Fundus camera: canon
Shooting center: optic_disc
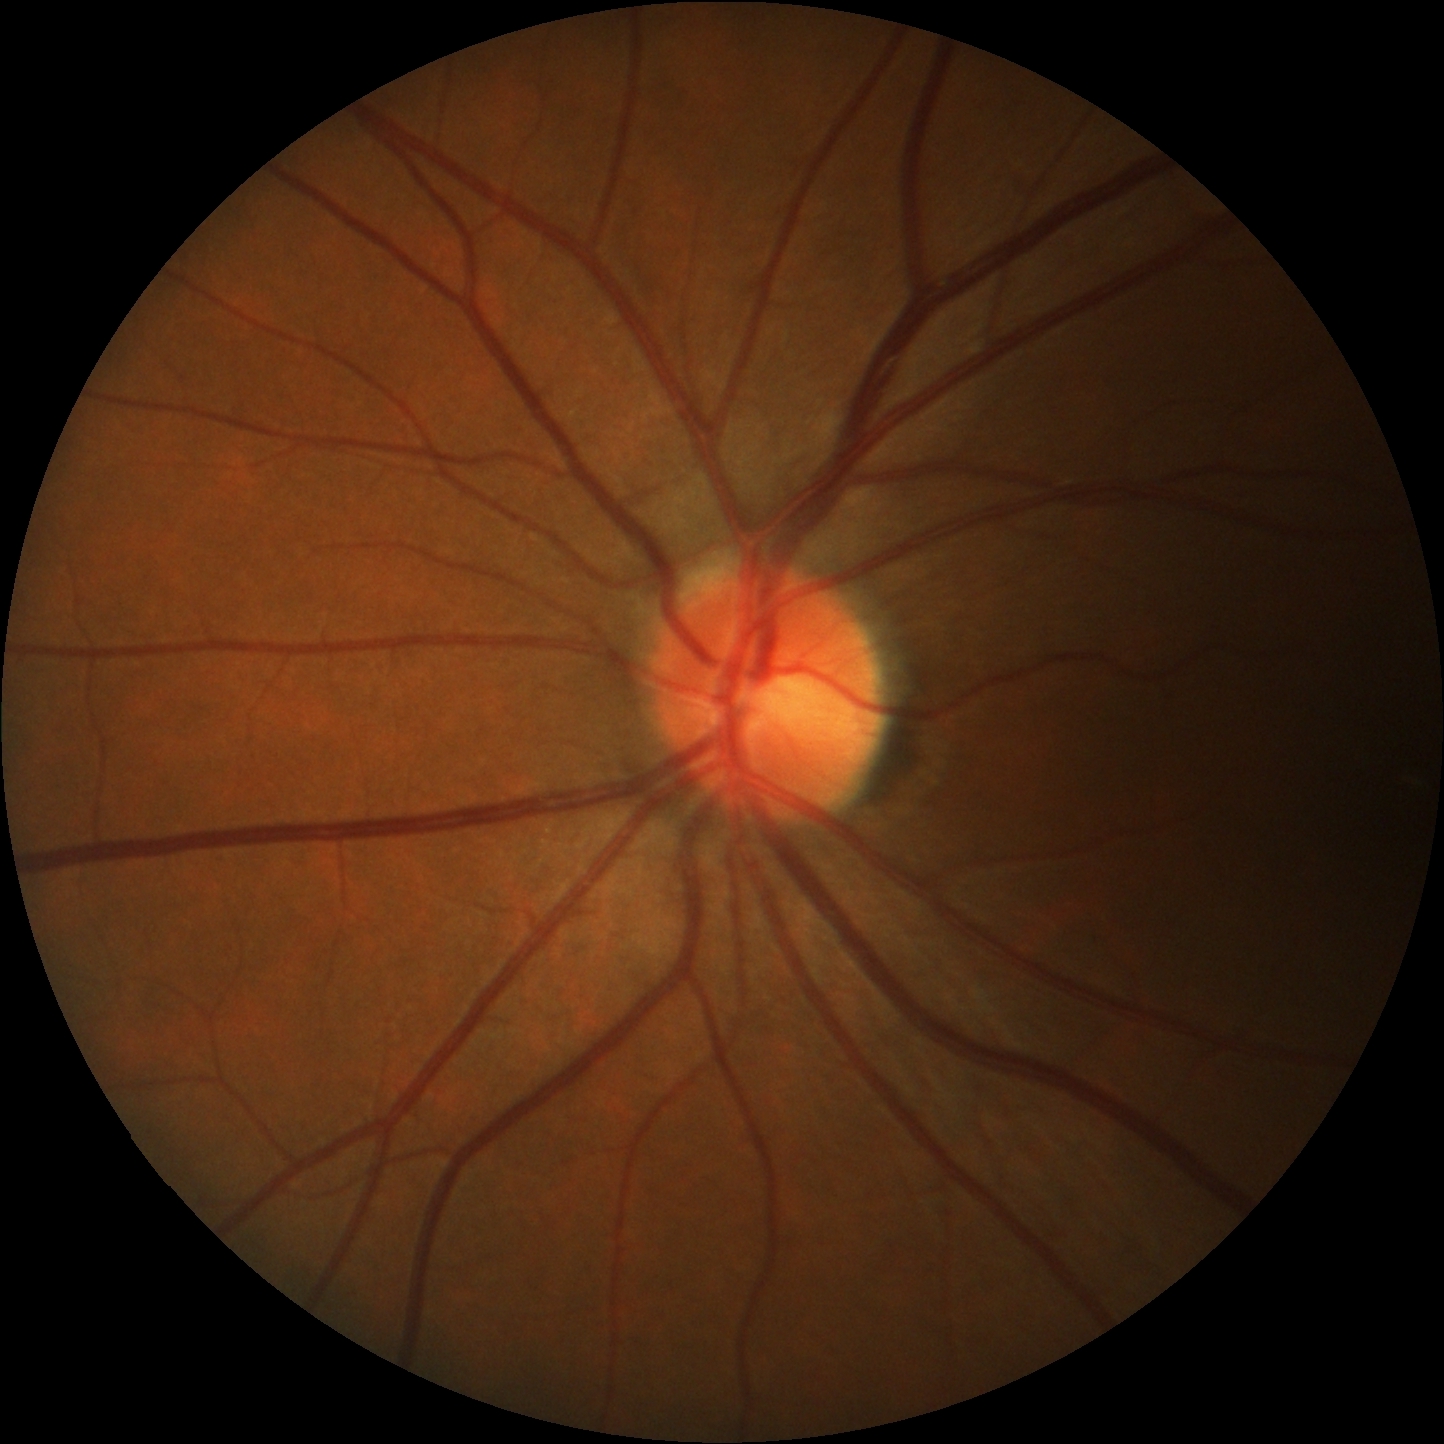
Pathologic myopia: no
Patchy retinal atrophy: absent
Retinal detachment: absent